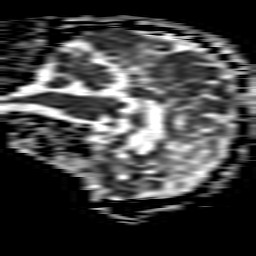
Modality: ADC
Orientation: sagittal
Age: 65
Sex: female
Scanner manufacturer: philips
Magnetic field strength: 1.5 T
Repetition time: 4.0 s
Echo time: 0.09411 s